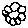
Label: flower